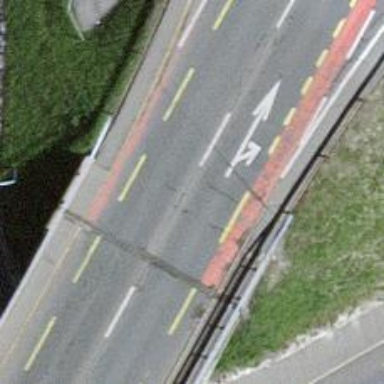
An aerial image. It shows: Asphalt surface bridge on primary highway. There is cycle track on the left side of the bridge.